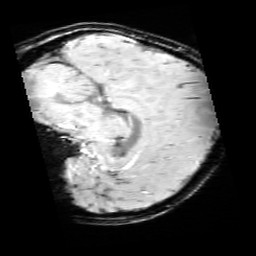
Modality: SWI
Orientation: sagittal
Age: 10
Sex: female
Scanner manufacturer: siemens
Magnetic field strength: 3 T
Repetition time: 0.027 s
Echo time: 0.02 s